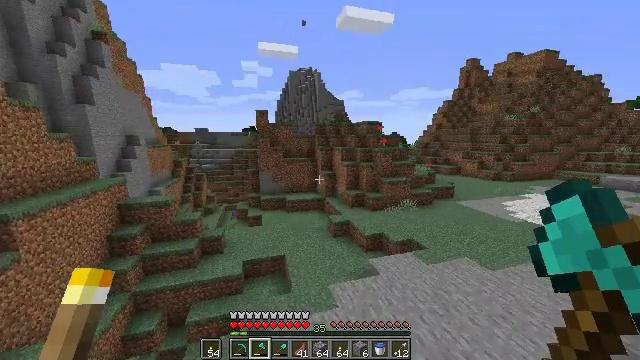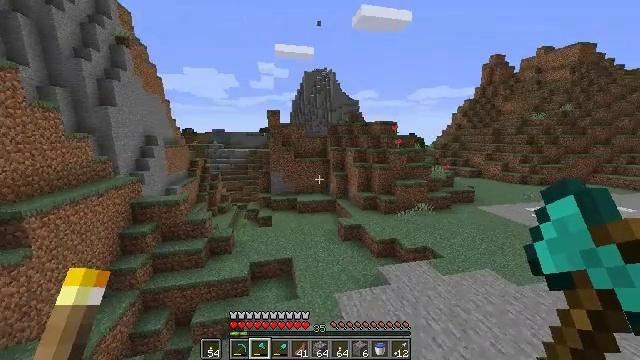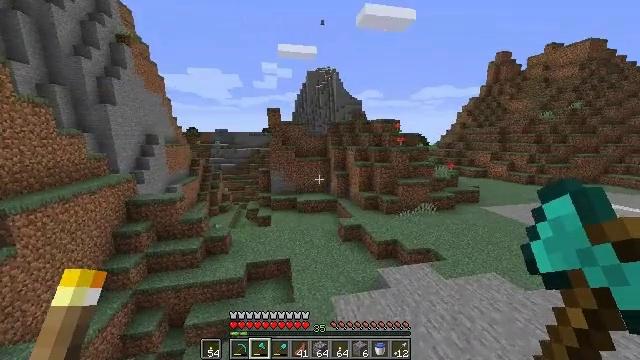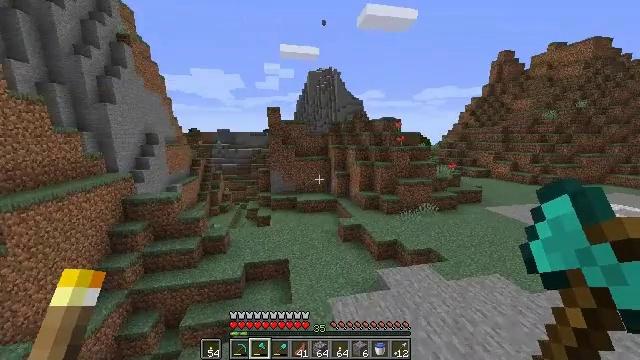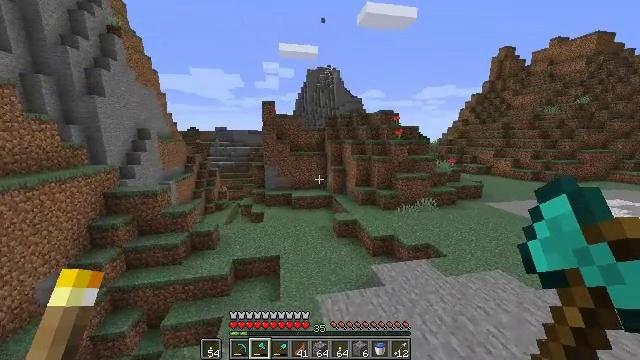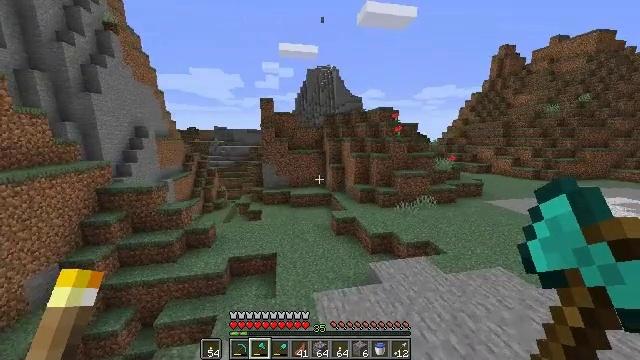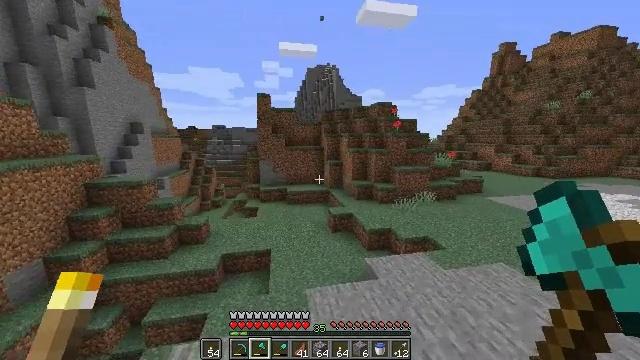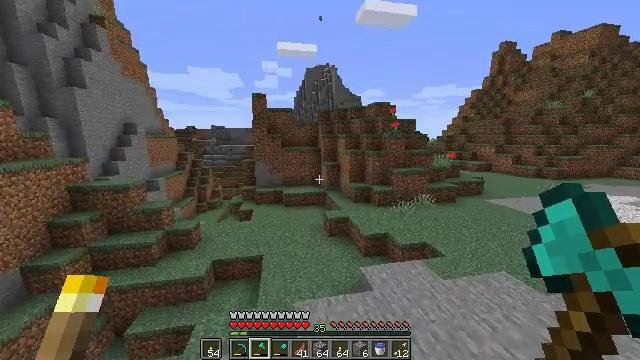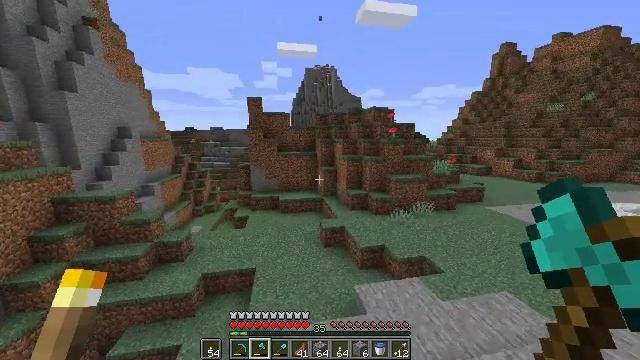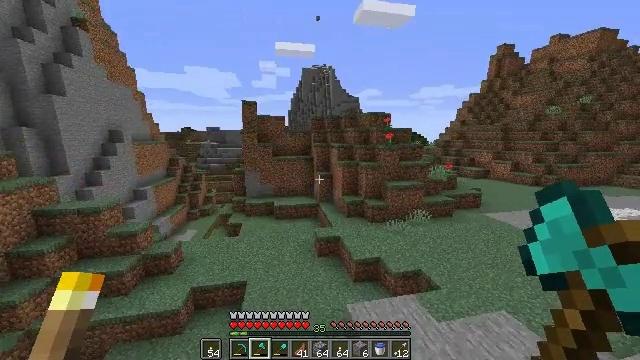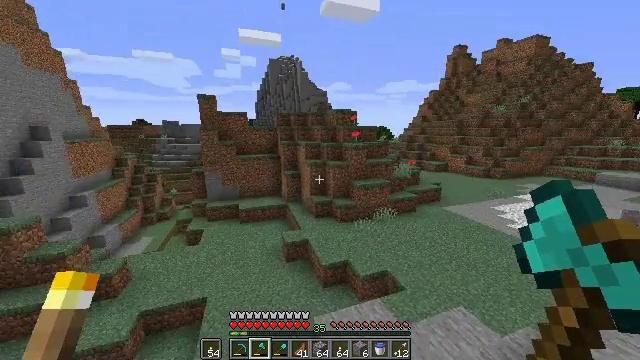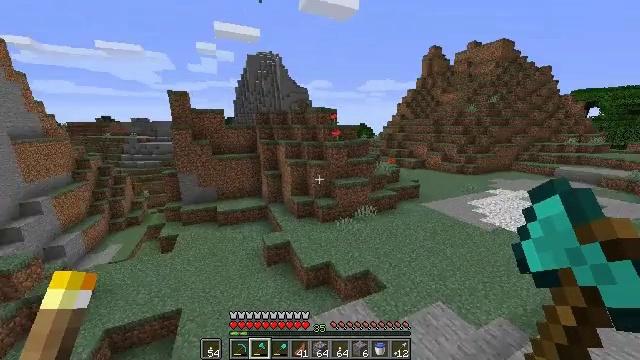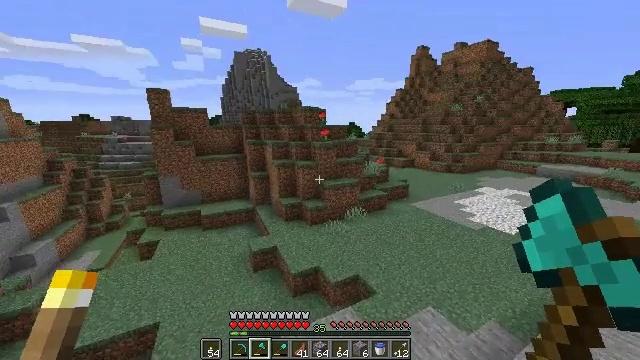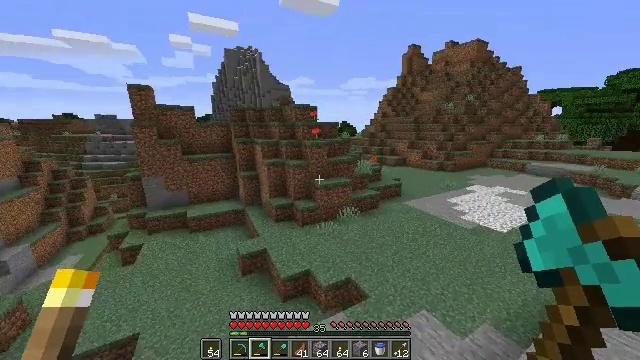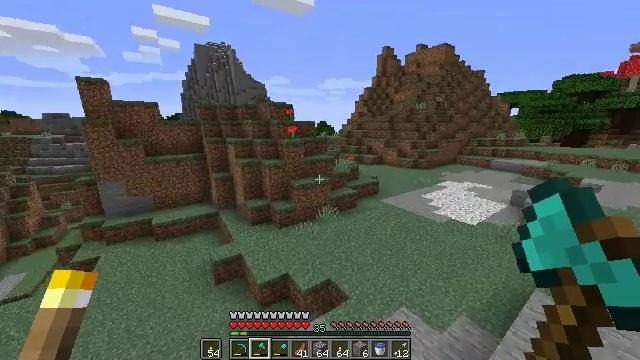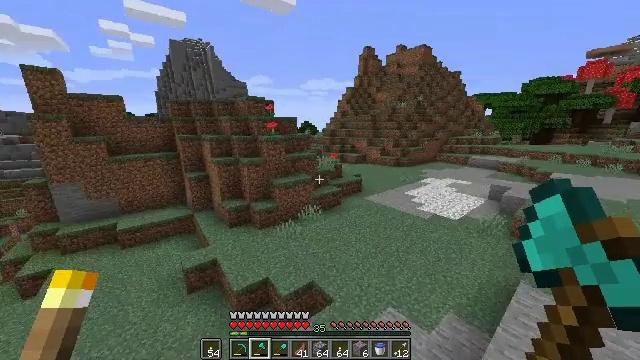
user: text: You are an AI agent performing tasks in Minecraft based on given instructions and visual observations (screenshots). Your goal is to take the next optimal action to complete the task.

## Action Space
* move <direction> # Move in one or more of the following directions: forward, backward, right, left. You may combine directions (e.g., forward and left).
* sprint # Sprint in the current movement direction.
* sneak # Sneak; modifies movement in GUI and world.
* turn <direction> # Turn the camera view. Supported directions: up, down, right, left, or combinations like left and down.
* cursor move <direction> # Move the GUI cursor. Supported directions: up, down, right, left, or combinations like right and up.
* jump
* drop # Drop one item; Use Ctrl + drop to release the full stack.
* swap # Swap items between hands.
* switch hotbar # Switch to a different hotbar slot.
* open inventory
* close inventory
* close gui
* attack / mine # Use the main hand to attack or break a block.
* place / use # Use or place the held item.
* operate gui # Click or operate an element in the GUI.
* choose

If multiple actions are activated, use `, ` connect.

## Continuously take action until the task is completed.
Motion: motion action
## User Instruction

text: Collect some oak leaves.
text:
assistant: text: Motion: move forward and move right, sprint, turn left, jump
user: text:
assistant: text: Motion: move forward and move right, sprint, jump
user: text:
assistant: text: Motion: move forward and move right, sprint, jump
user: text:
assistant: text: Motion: move forward and move right, sprint, jump
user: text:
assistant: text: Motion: move forward and move right, sprint, jump
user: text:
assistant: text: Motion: move forward and move right, sprint, jump
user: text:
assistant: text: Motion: move forward and move right, sprint, jump
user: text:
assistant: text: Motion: move forward and move right, sprint, jump
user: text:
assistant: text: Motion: move forward and move right, sprint, jump
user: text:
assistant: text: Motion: move forward and move right, sprint, turn right and down, jump
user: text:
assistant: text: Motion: move forward and move right, sprint, turn right, jump
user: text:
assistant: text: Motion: move forward and move right, sprint, turn right, jump
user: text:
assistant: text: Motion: move forward and move right, sprint, turn right, jump
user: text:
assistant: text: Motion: move forward and move right, sprint, turn right, jump
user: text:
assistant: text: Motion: move forward and move right, sprint, turn right, jump
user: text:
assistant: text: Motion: move forward and move right, sprint, turn right, jump
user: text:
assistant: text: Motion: move forward and move right, sprint, jump
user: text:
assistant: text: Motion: move forward and move right, sprint, jump
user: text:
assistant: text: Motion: move forward and move right, sprint, jump
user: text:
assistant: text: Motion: move forward and move right, sprint, jump
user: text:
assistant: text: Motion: move forward and move right, sprint, jump
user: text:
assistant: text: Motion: move forward and move right, sprint, jump
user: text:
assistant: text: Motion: move forward and move right, sprint, jump
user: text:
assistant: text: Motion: move forward and move right, sprint, turn left and up, jump
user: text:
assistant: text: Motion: move forward and move right, sprint, turn left and up, jump
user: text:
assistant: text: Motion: move forward, sprint, turn up, jump
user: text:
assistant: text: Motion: move forward, sprint, jump
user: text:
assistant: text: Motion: move forward, sprint, jump
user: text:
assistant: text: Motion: move forward, sprint, jump
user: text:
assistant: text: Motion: move forward, sprint, jump